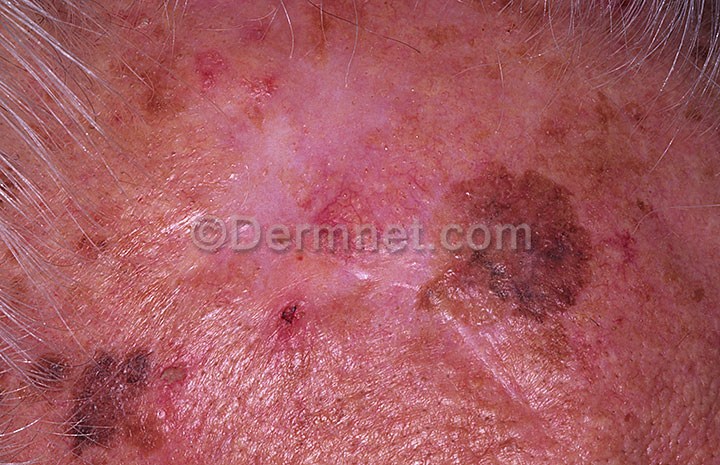
Disease: Light Diseases and Disorders of Pigmentation